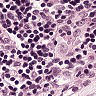
Metastatic tissue present: no